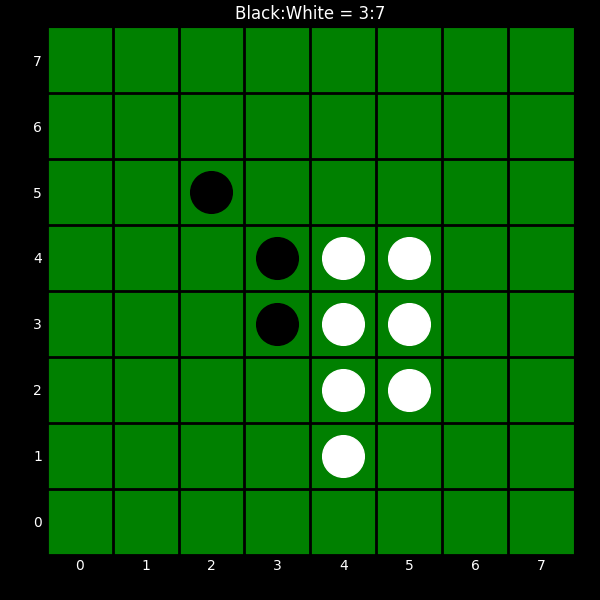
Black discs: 3
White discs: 7